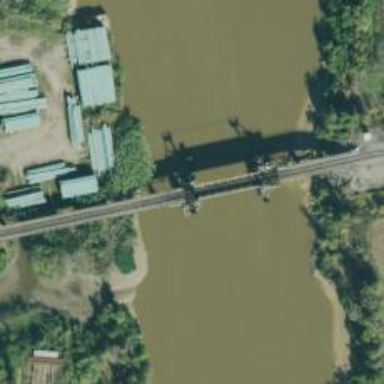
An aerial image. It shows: Railway bridge.